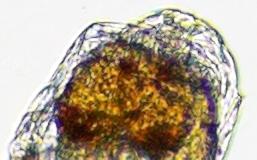
Label: Zooplankton